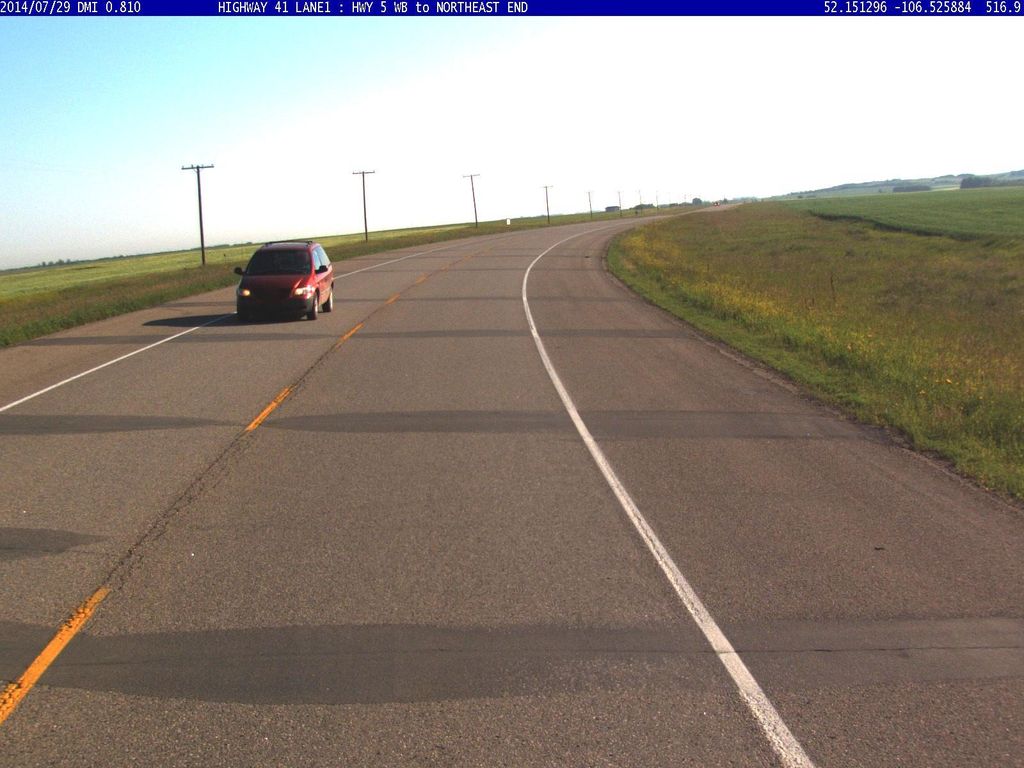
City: saskatoon